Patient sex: M
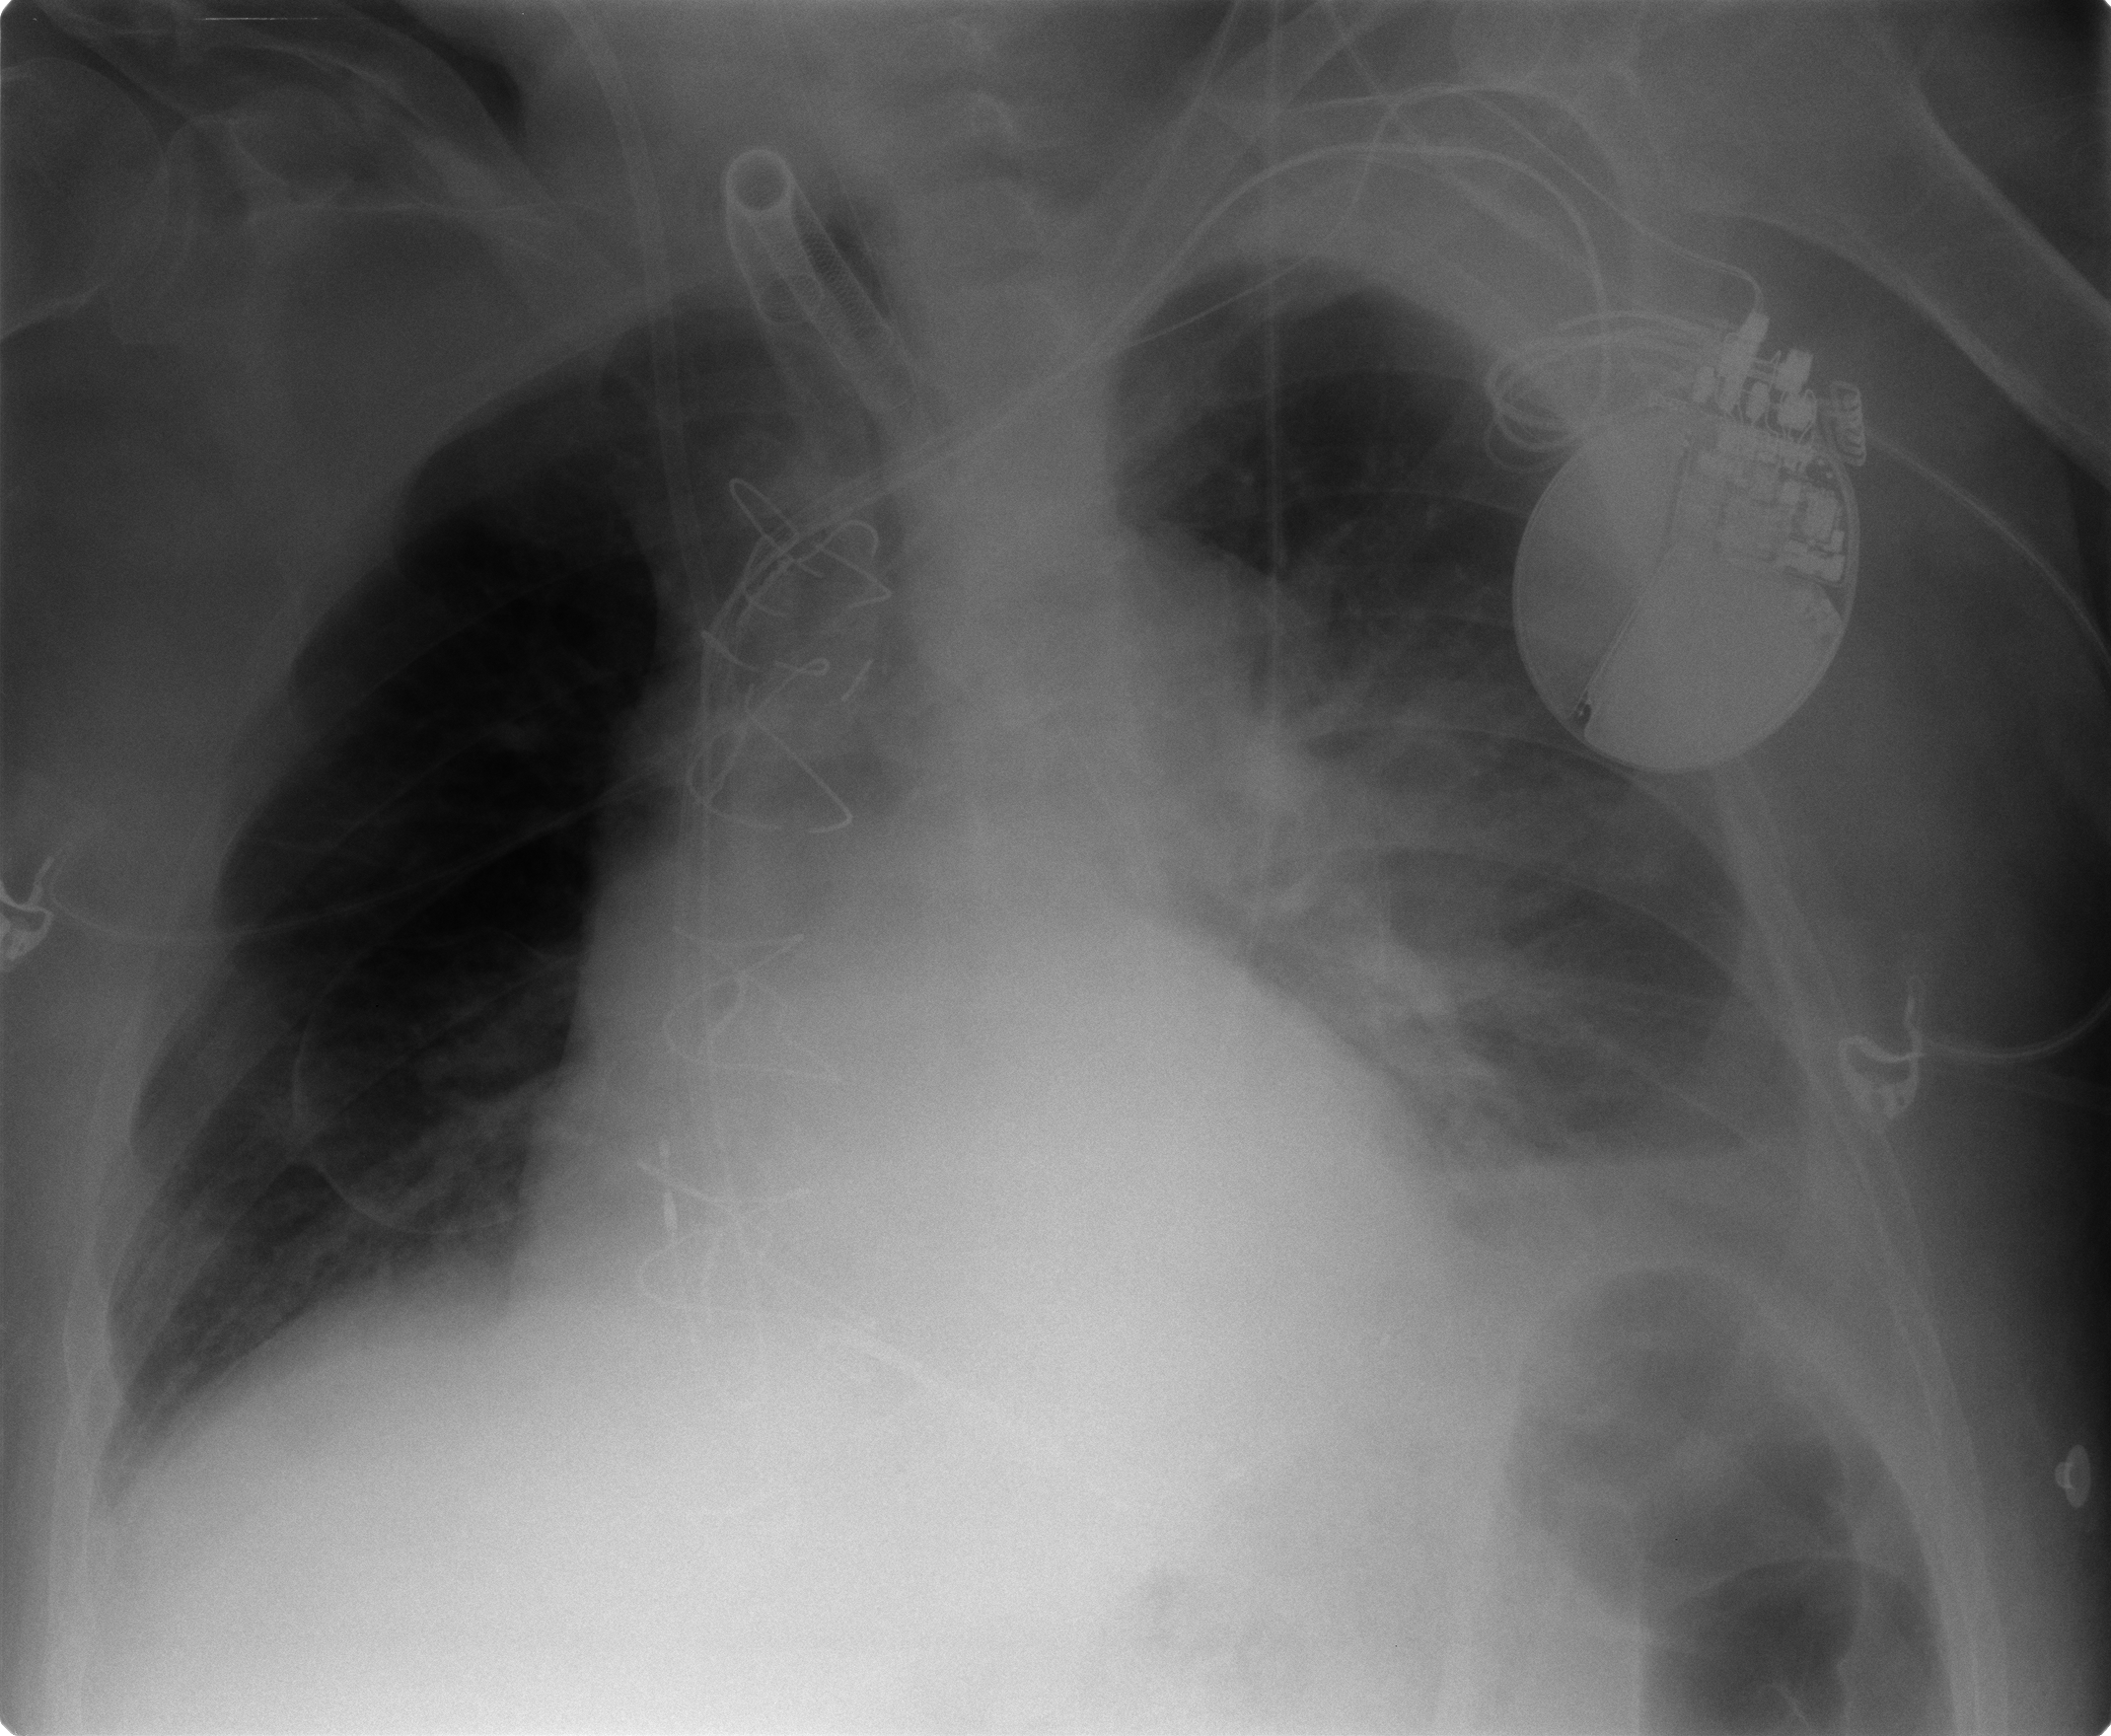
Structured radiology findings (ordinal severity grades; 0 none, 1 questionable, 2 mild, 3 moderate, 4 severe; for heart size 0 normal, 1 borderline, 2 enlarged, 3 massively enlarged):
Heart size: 2
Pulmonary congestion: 2
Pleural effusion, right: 1
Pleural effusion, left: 2
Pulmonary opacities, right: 0
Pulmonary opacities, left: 2
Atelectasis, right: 2
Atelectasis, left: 3